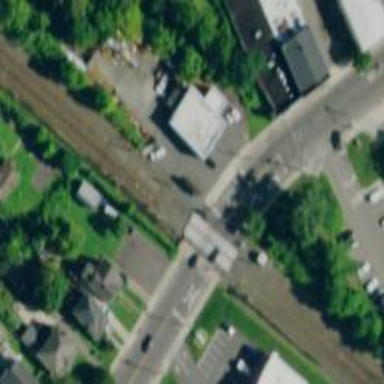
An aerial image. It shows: Level crossing along the railway.